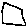
Label: hexagon